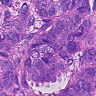
Metastatic tissue present: yes